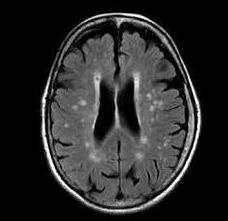
Label: notumor